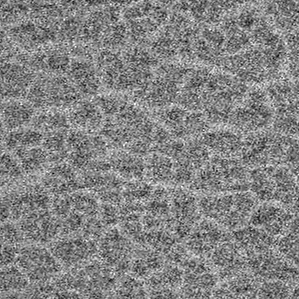
Label: frost